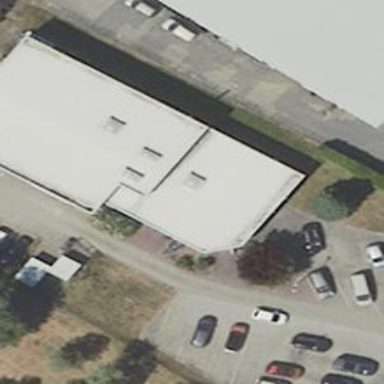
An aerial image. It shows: Shop that sells cars.